Interaction volume radius: 5 \u00c5
Interaction volume height: 10 \u00c5
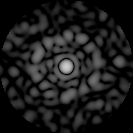
Disorder parameter: 0.8981